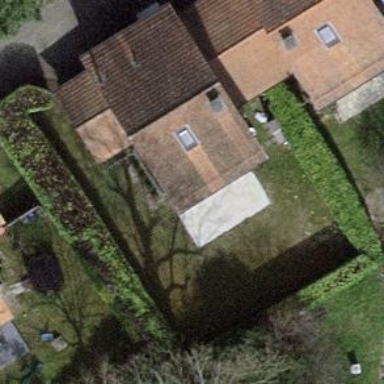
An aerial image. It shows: Garden surrounded by fence.